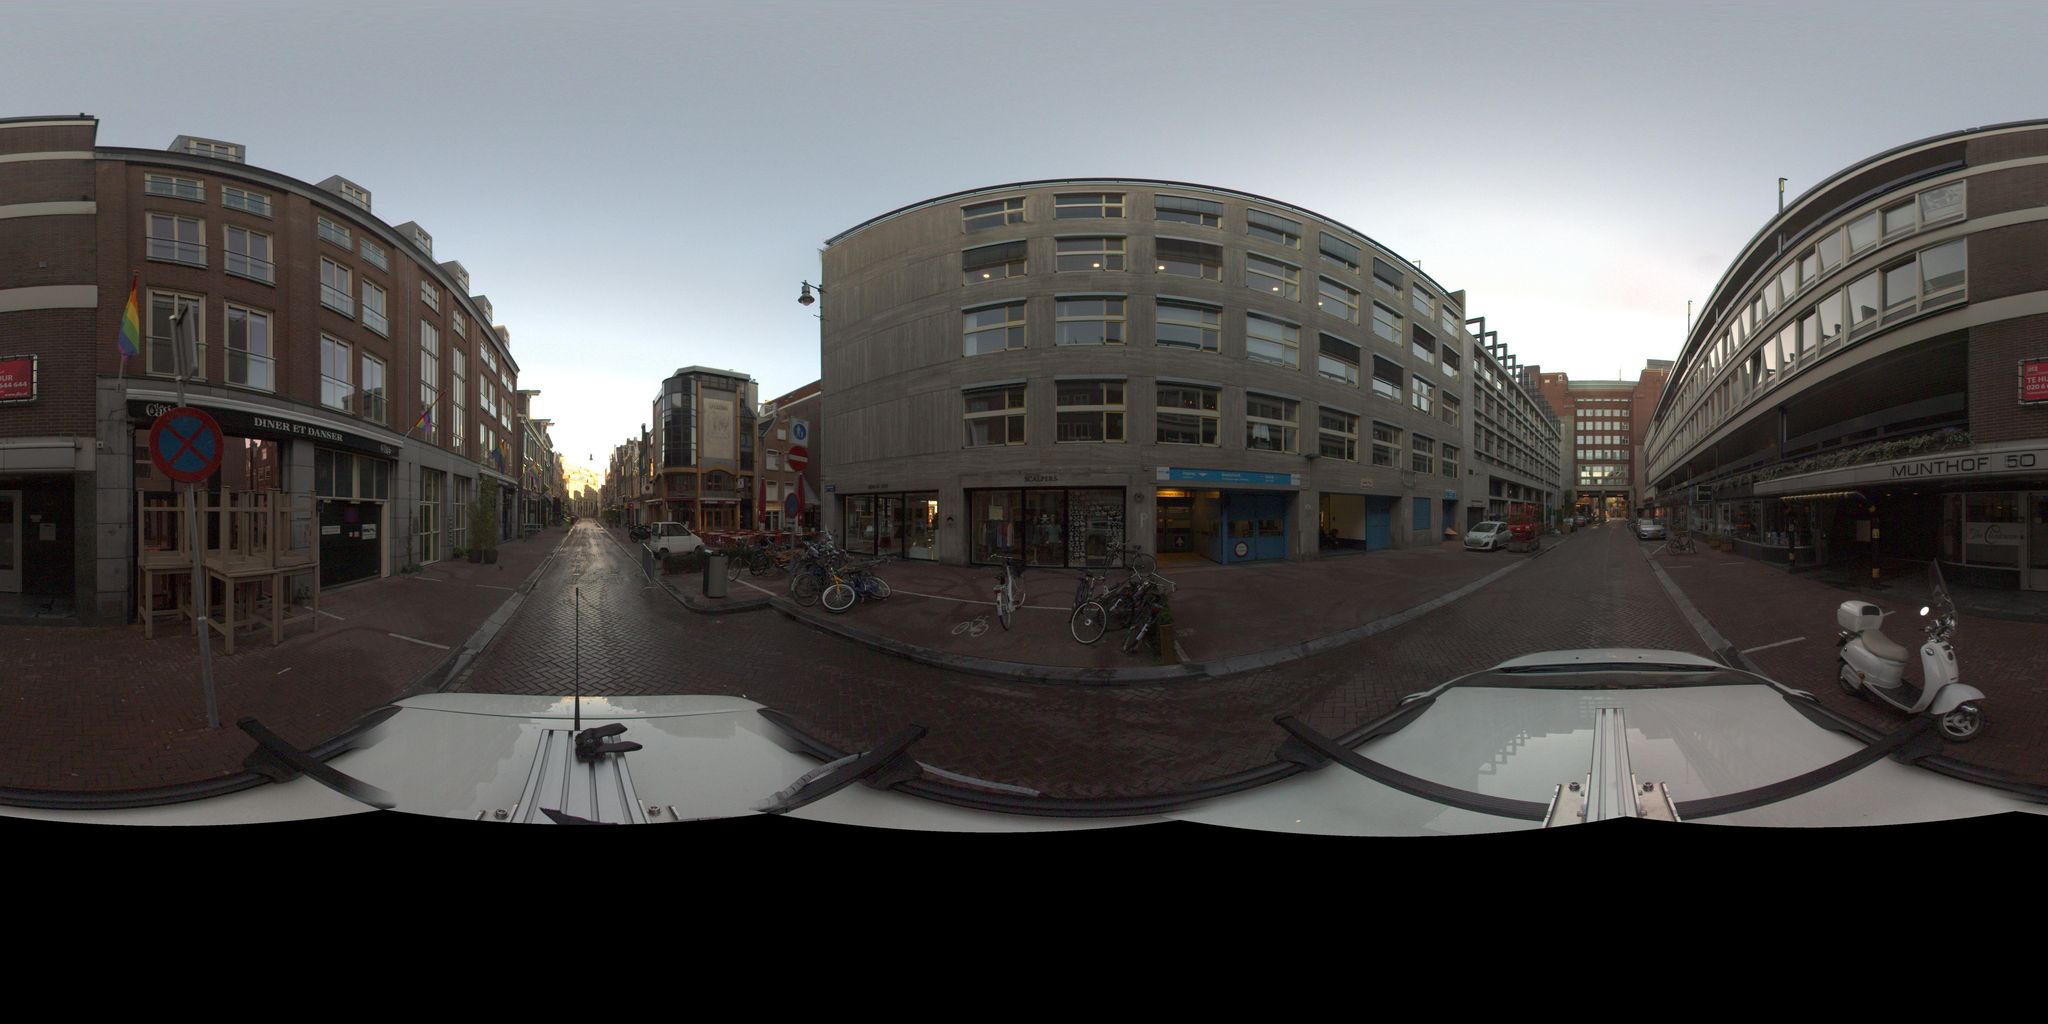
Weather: clear
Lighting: day
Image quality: slightly poor
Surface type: driving surface
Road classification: unclassified, residential, pedestrian
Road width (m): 3.5, 4.5
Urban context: urban centre
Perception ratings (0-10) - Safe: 2.1, Lively: 8.62, Beautiful: 4.77, Boring: 4.1, Depressing: 4.22, Wealthy: 4.43